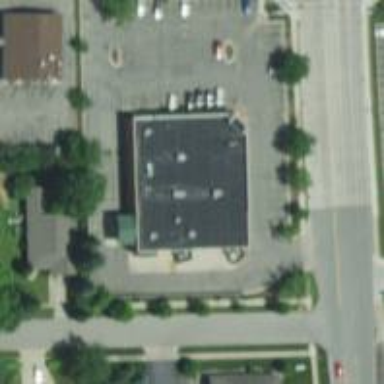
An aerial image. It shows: Pharmacy providing healthcare services.